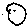
Label: smiley face